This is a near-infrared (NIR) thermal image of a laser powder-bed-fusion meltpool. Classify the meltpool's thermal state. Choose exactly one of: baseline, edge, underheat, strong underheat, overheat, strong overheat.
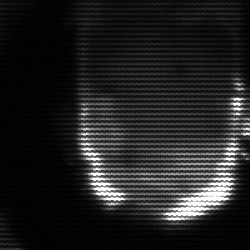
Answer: baseline